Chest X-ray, AP view. Patient: 54 years old, sex F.
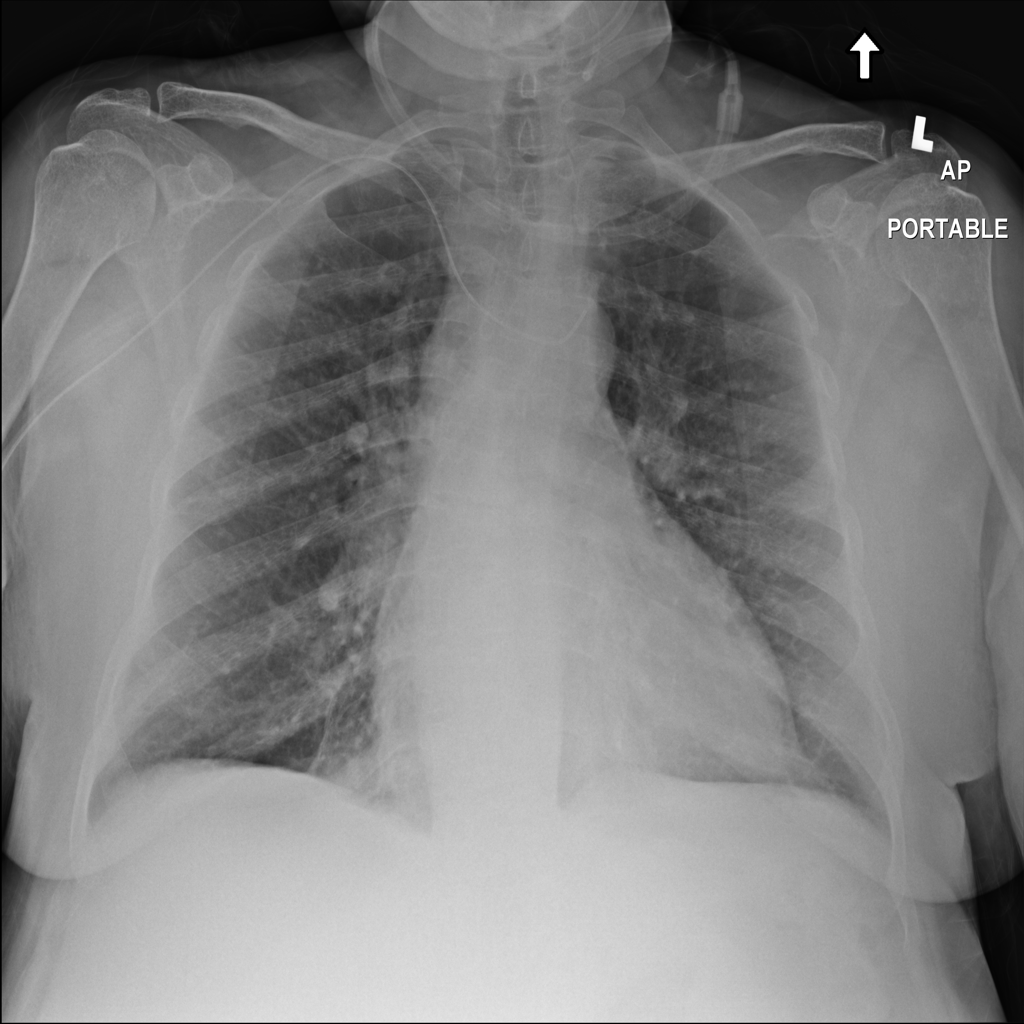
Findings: No Finding